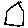
Label: house